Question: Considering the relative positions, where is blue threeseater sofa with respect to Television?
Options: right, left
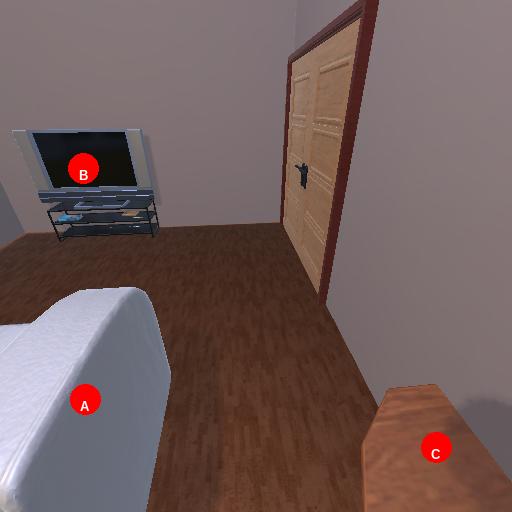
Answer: right